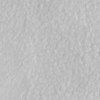
Label: not_dusty